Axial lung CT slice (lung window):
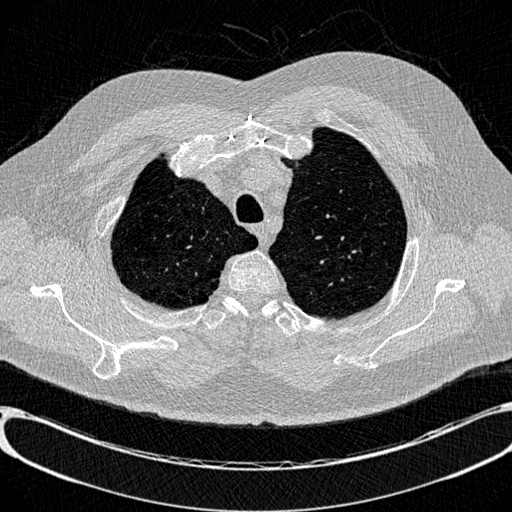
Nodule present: no